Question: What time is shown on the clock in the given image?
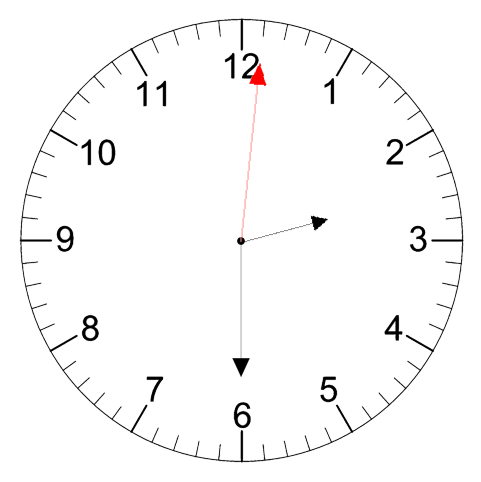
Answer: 02:30:01